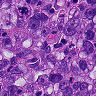
Metastatic tissue present: yes